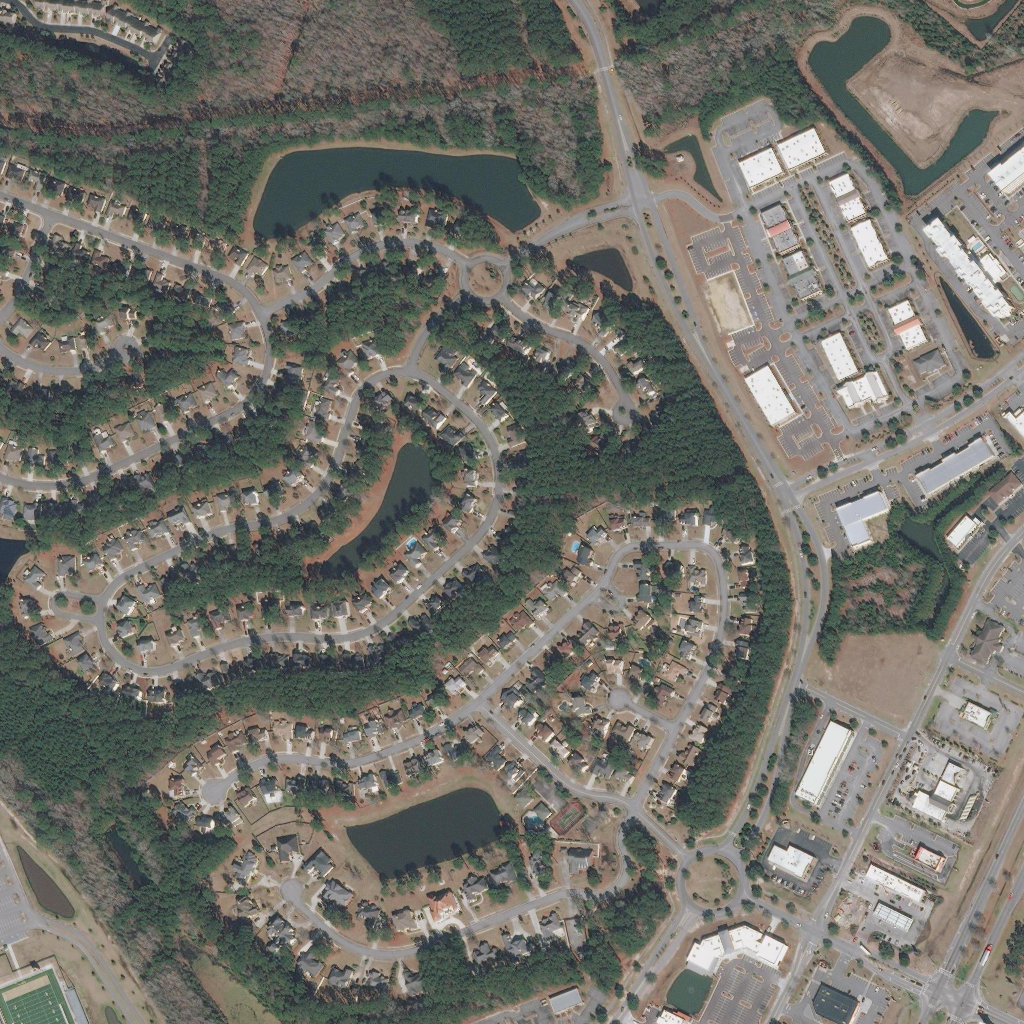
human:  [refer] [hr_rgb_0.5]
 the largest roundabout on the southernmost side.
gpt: <box>[[66, 82, 72, 89, 0]]</box>

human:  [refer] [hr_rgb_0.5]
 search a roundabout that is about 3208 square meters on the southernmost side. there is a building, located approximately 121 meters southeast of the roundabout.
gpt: <box>[[66, 82, 72, 89, 0]]</box>